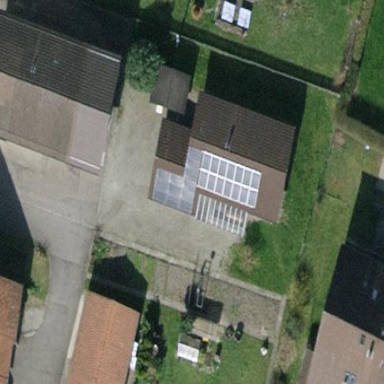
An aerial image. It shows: Detached building with tiled roof.